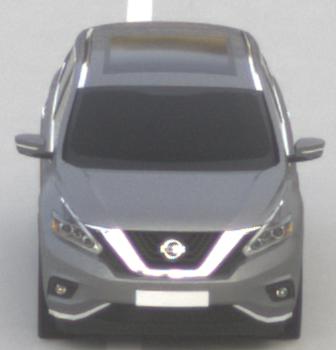
Make: Nissan
Model: Murano
Detailed model: Gen. 3 Z52
Model produced from: 2015
Doors: 5
Color: gray
Road condition: dry road
Daytime: morning or afternoon
Contrast: low contrast